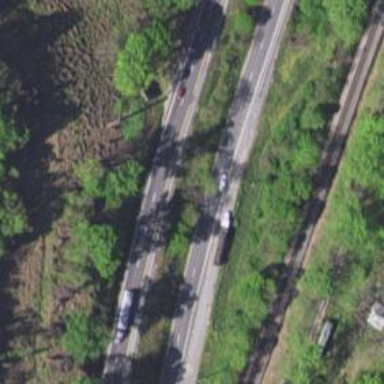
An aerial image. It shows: This image shows trunk highway that functions as expressway.